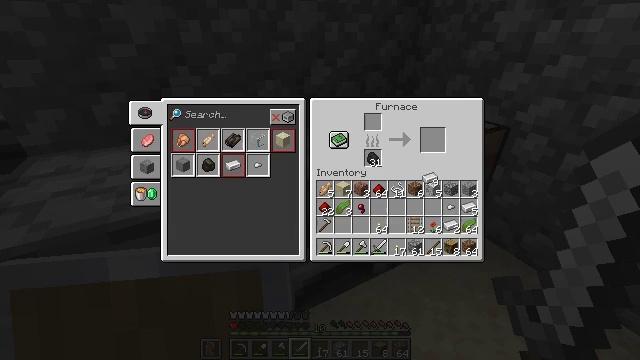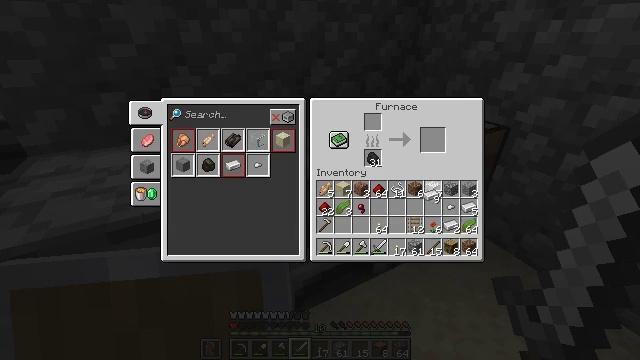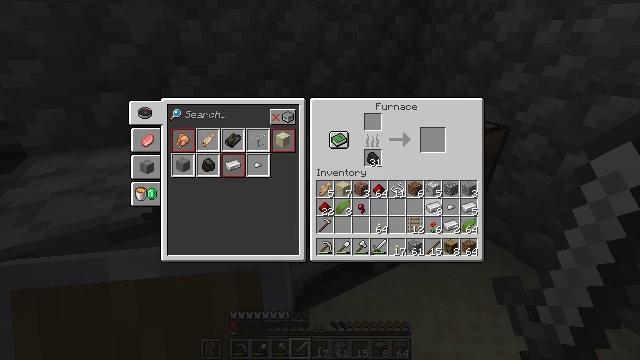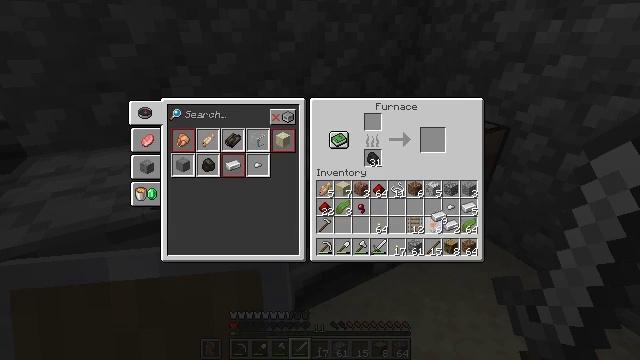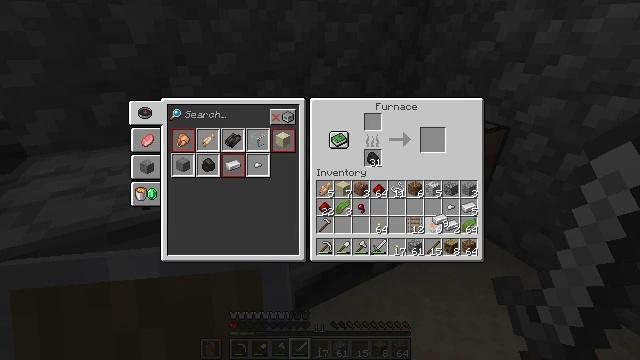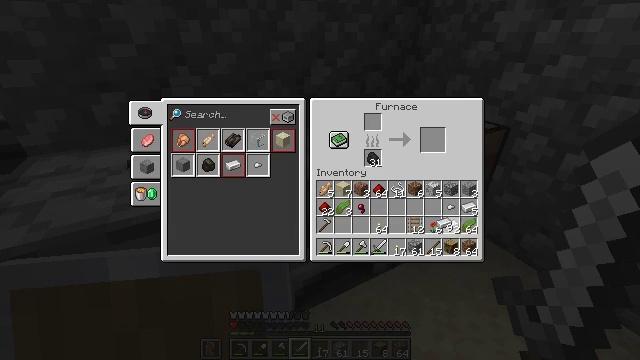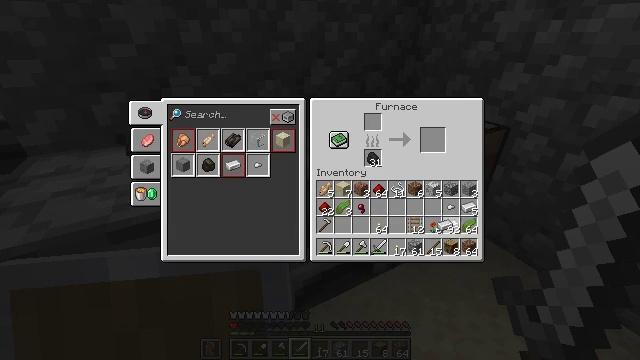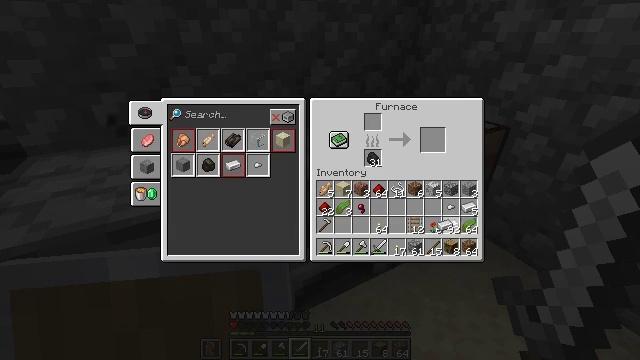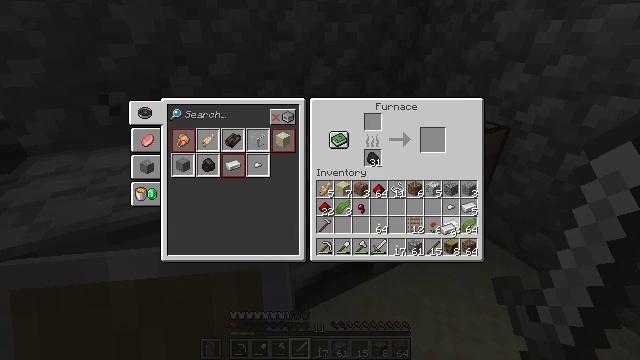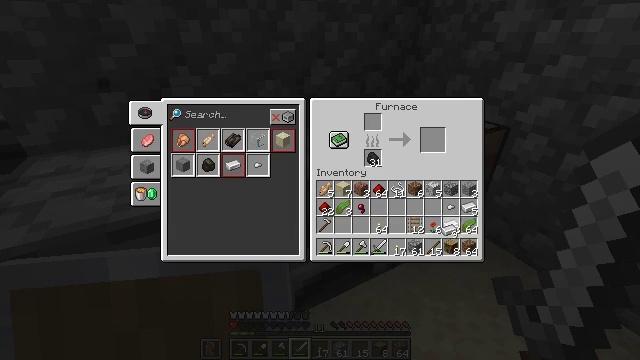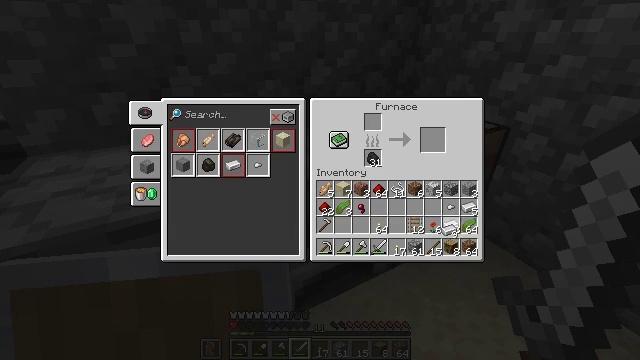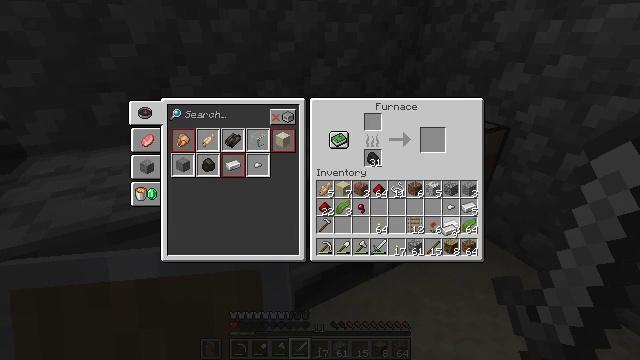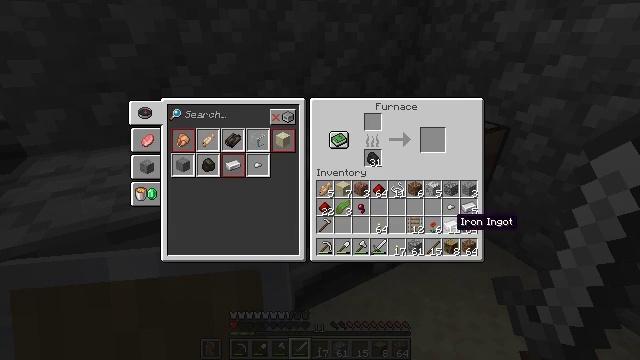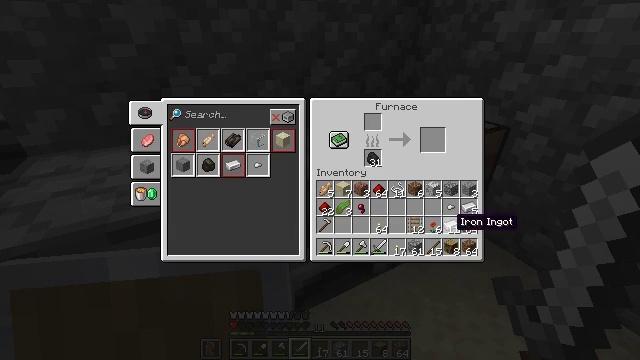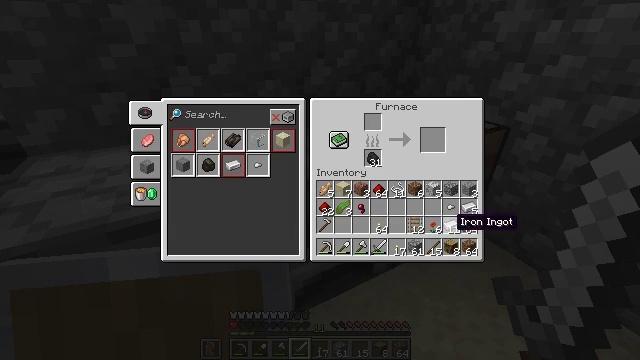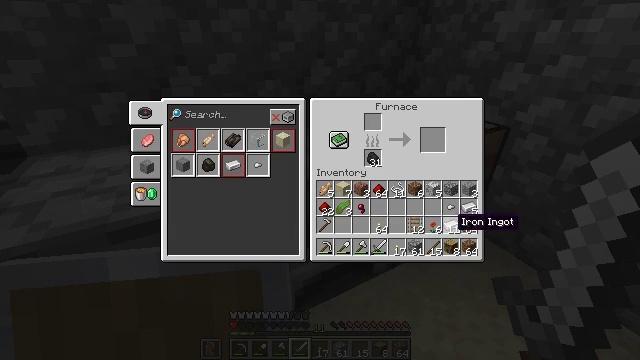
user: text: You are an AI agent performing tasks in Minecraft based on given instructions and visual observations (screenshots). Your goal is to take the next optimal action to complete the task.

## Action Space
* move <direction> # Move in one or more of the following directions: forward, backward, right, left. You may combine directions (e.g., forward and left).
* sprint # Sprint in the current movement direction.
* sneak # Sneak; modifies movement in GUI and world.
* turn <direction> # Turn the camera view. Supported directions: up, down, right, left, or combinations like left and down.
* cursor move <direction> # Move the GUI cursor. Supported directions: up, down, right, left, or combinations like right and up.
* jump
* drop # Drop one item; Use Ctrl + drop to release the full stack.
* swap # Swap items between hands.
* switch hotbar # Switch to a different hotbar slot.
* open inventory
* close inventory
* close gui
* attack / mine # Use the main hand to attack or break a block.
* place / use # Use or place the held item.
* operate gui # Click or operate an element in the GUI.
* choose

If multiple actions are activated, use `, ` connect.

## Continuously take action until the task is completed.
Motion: motion action
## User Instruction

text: Use kelp in a furnace to make dried kelp.
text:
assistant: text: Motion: cursor move down, open gui
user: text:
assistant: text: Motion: cursor move down
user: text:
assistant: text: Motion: cursor move down
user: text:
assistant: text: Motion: no_op
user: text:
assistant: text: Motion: no_op
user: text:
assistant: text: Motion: no_op
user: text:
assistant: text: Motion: no_op
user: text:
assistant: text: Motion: no_op
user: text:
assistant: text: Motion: operate gui
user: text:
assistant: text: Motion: operate gui
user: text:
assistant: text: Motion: operate gui
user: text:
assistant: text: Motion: no_op
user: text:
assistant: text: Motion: no_op
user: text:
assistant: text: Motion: no_op
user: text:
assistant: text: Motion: no_op
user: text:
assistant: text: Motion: no_op
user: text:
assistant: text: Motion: operate gui
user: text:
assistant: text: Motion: operate gui
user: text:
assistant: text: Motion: no_op
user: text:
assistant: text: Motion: cursor move up
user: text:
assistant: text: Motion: no_op
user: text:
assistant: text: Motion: no_op
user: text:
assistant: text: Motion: no_op
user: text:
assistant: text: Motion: operate gui
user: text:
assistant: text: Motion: operate gui
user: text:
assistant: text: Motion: operate gui
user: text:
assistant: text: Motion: no_op
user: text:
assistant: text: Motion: no_op
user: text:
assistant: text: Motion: no_op
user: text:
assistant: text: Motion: no_op